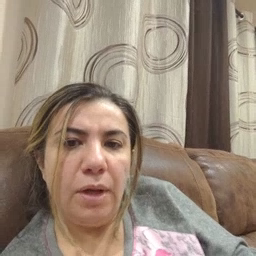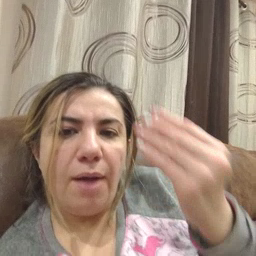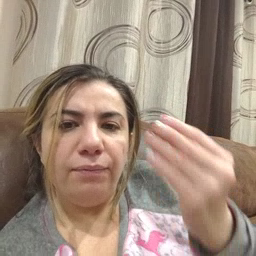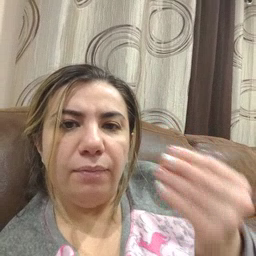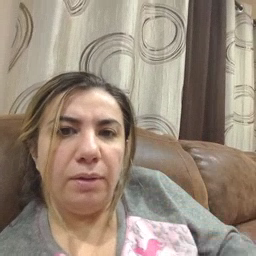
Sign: wet